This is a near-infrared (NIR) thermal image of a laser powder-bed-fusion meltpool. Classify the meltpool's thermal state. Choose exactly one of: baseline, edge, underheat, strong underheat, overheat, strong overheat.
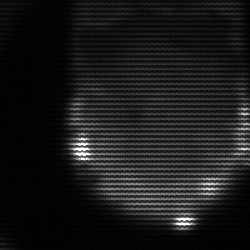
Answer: edge